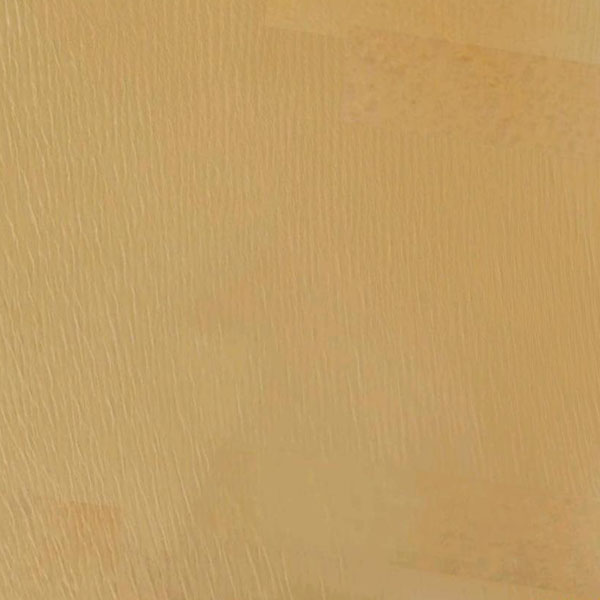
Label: Desert